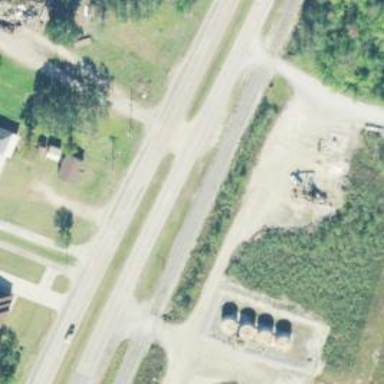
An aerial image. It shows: Asphalt road classified as trunk highway.